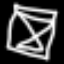
Label: hourglass